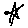
Label: star